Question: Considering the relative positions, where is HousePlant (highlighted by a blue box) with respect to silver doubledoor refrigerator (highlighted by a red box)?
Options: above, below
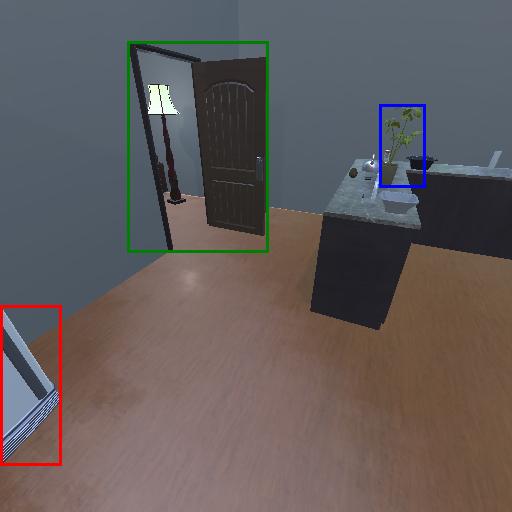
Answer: above